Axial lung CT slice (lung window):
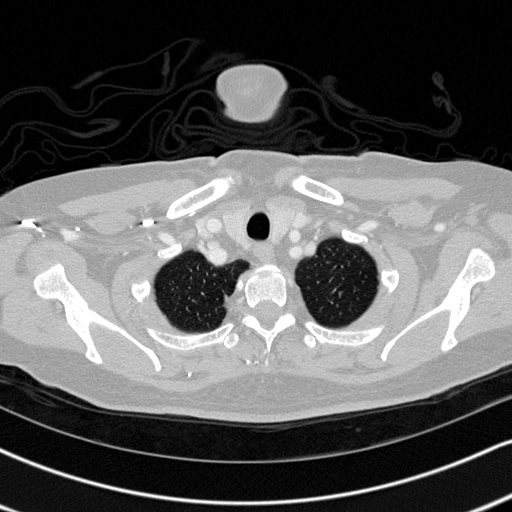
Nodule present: no